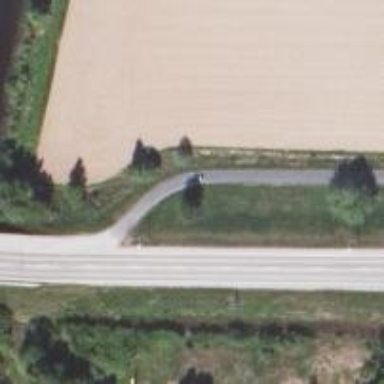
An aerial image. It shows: Asphalt cycleway.